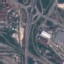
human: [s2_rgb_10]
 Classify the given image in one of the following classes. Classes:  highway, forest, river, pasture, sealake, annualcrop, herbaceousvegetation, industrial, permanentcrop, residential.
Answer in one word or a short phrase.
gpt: Highway